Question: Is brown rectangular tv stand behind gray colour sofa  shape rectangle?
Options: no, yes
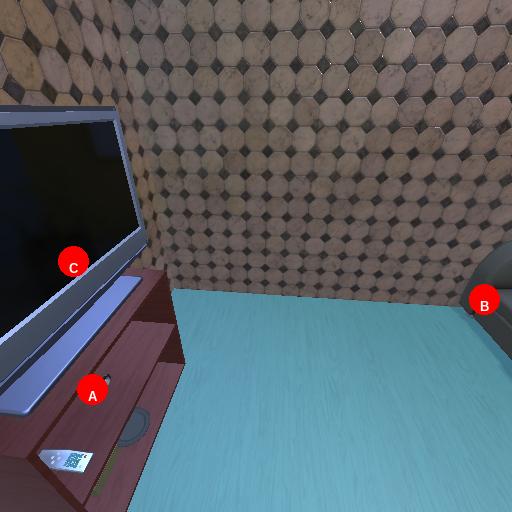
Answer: no